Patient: sex M, age 24
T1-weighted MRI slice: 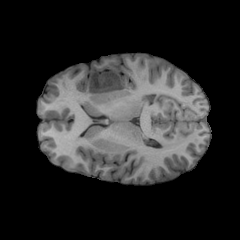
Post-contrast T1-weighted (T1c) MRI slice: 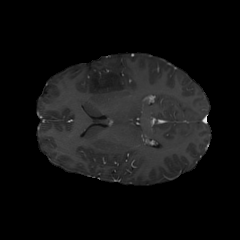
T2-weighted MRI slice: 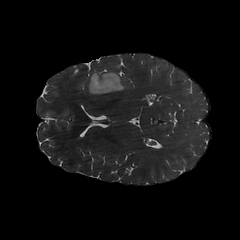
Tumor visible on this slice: yes
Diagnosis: Astrocytoma, IDH-mutant
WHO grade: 2